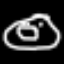
Label: donut